Interaction volume radius: 5 \u00c5
Interaction volume height: 15 \u00c5
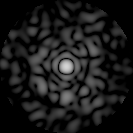
Disorder parameter: 0.7773